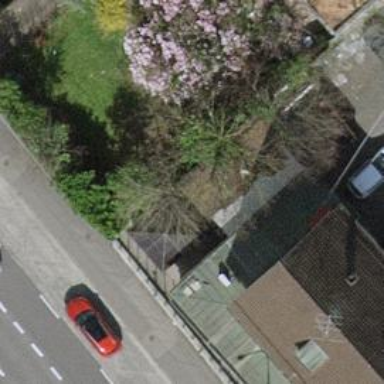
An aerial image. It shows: View of roof of building.